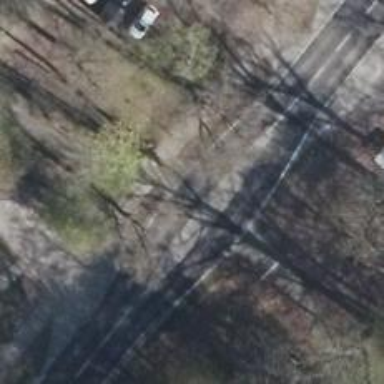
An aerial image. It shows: Asphalt road classified as primary highway.